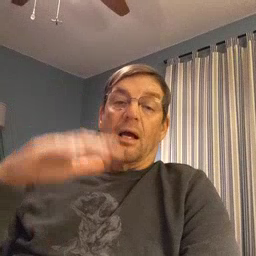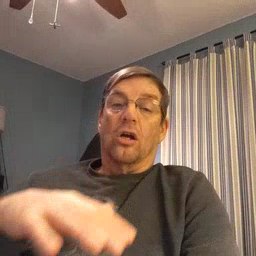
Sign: backyard